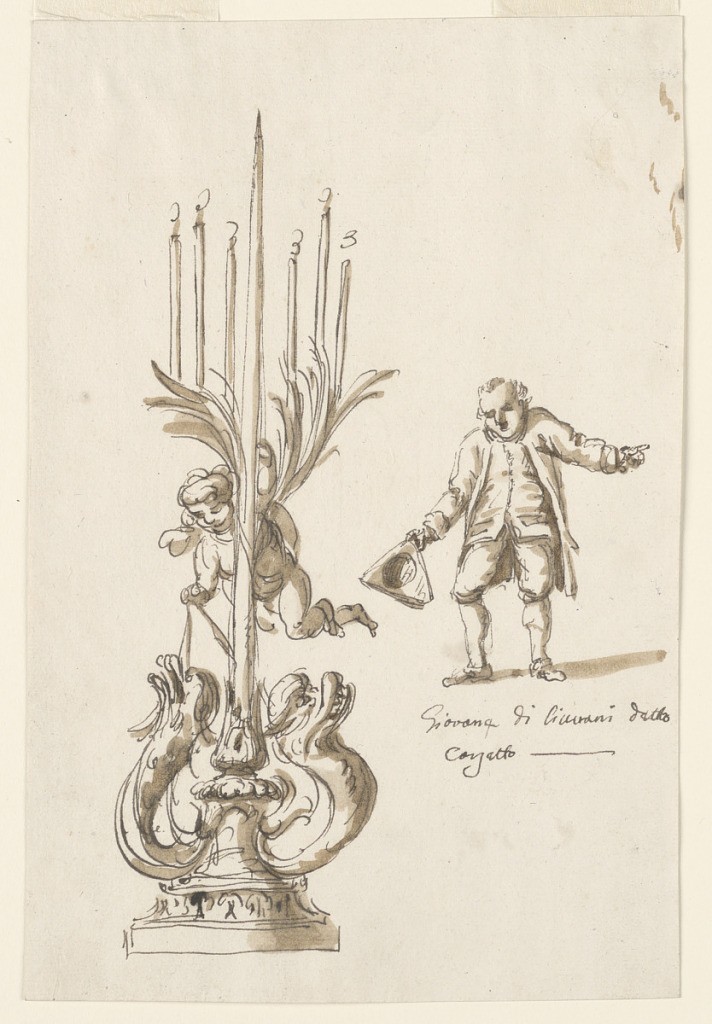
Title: Candlestick; portrait
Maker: Giuseppe Barberi, Italian, 1746–1809
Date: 1746–1809
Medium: Pen and brown ink, brush and brown wash on off-white laid paper
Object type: Drawing
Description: Candlestick; portrait.